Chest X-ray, PA view. Patient: 58 years old, sex M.
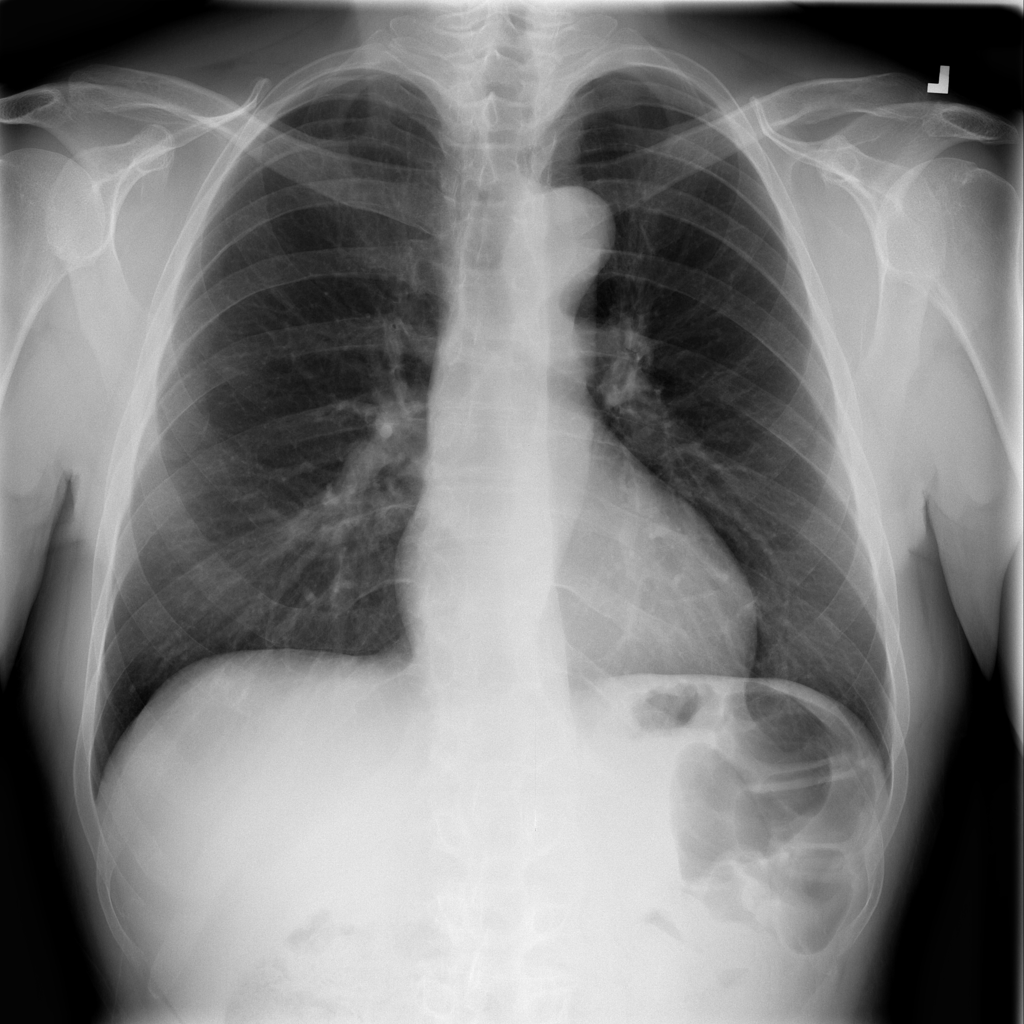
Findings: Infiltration